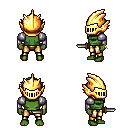
a pixel art fantasy rpg character, male body template, orc, green skin, steel arm armor, gold greaves, white short bangs hairstyle, gold helm, bracelets, dagger, four views (front, back, left, right), 2x2 character sprite sheet, small pixel art, hard edges, no anti-aliasing